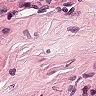
Metastatic tissue present: no